Interaction volume radius: 5 \u00c5
Interaction volume height: 20 \u00c5
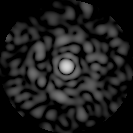
Disorder parameter: 0.7718